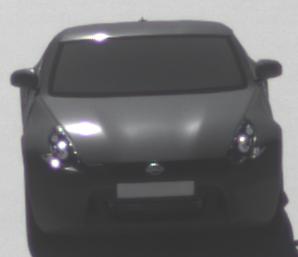
Make: Nissan
Model: 370Z Coupé
Detailed model: 370Z (Z34) Coupé
Model produced from: 2009/12
Model produced until: 2013/03
Doors: 3
Color: gray
Road condition: dry road
Daytime: morning or afternoon
Contrast: high contrast